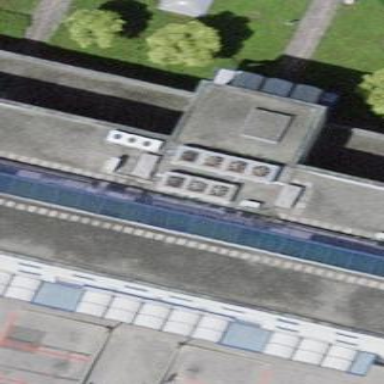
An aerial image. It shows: Commercial building.